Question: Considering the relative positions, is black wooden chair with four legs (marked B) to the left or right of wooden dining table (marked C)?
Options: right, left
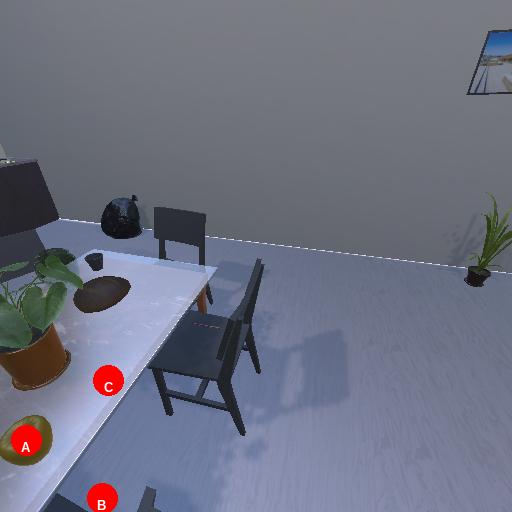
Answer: right